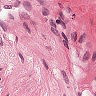
Metastatic tissue present: no